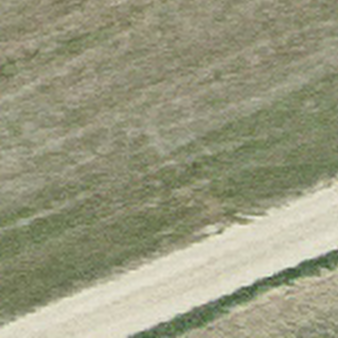
Label: other